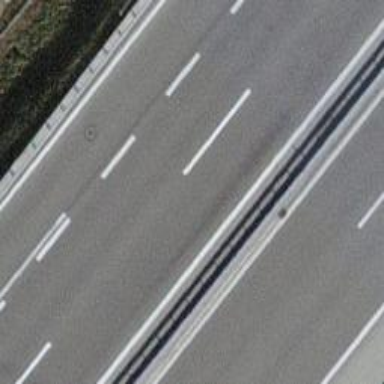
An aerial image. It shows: Asphalt motorway.